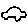
Label: car